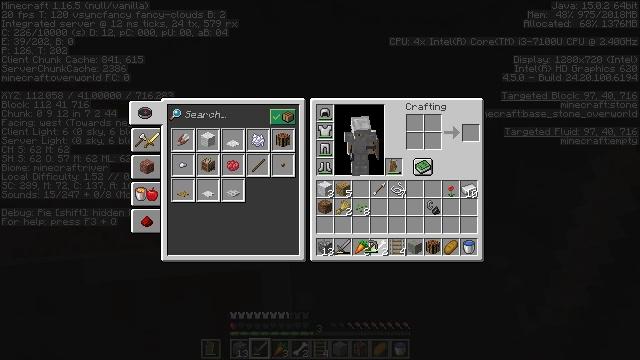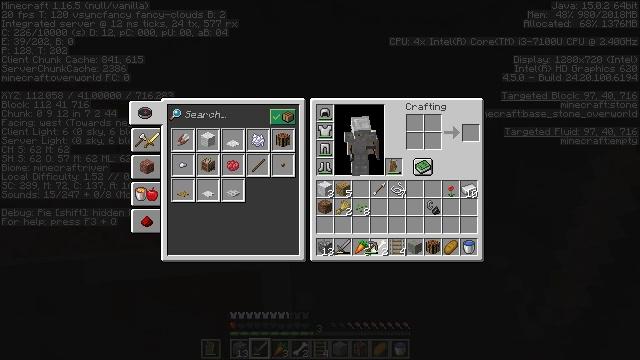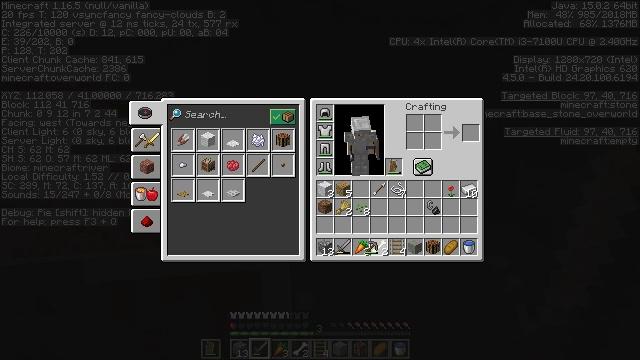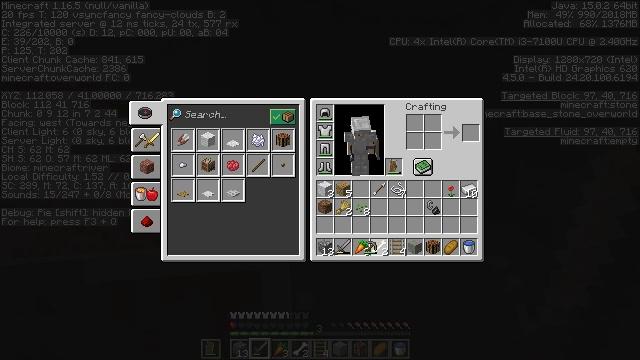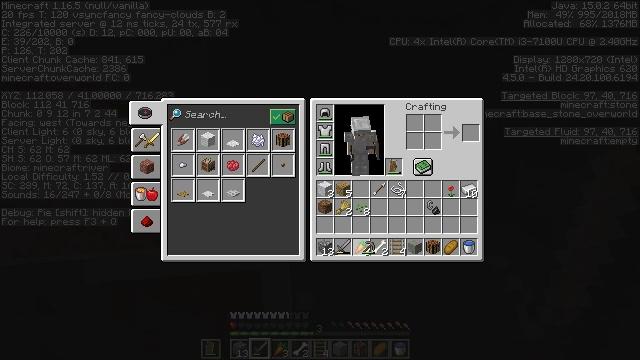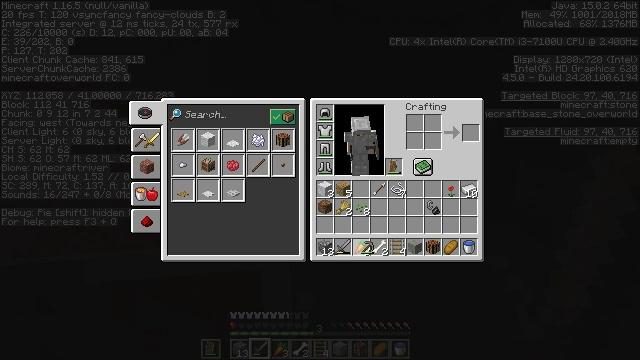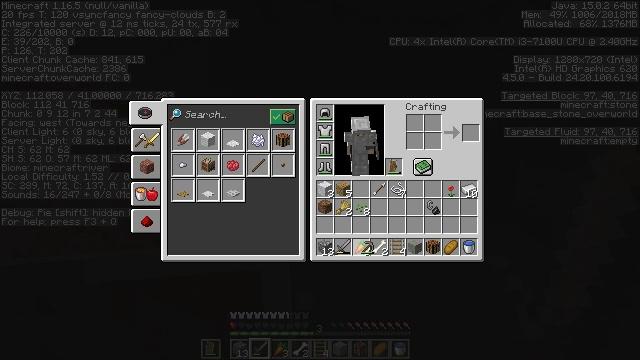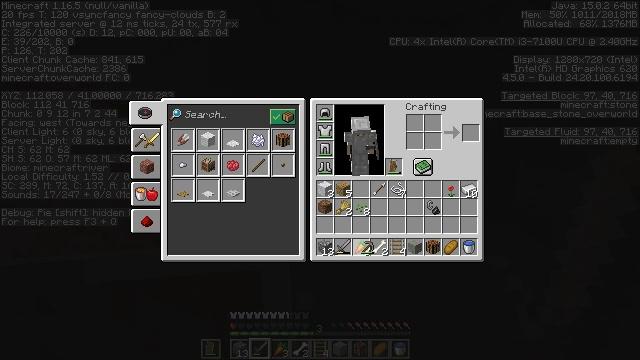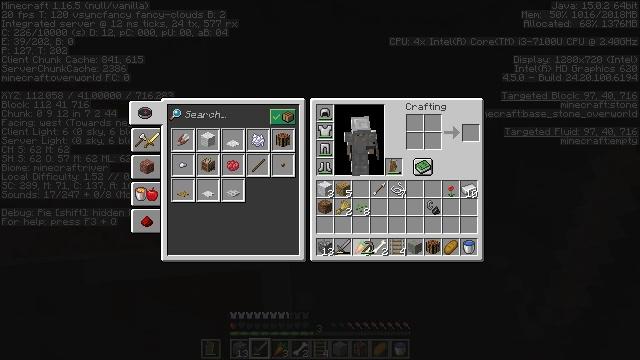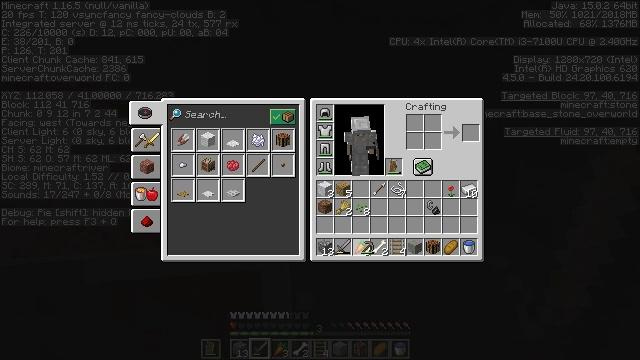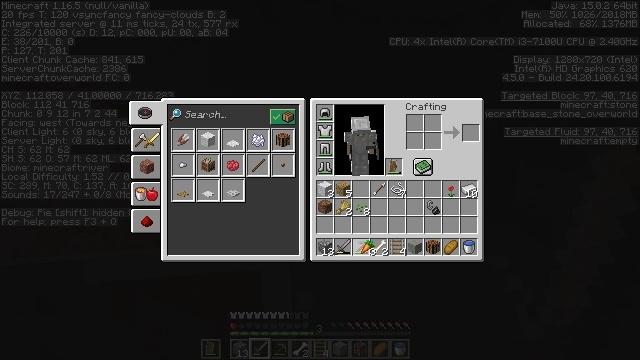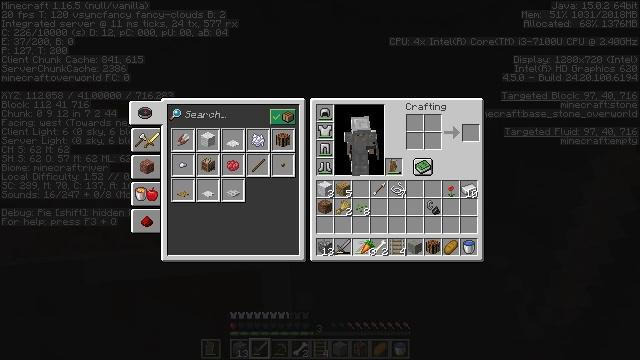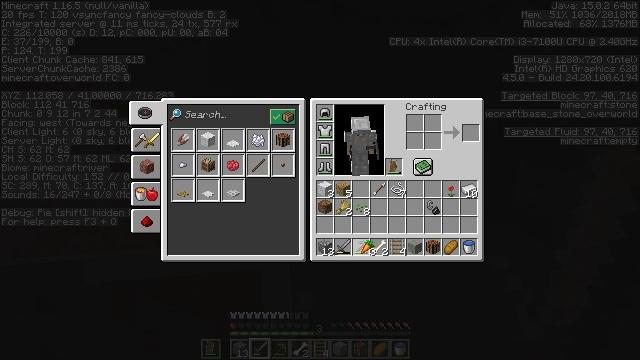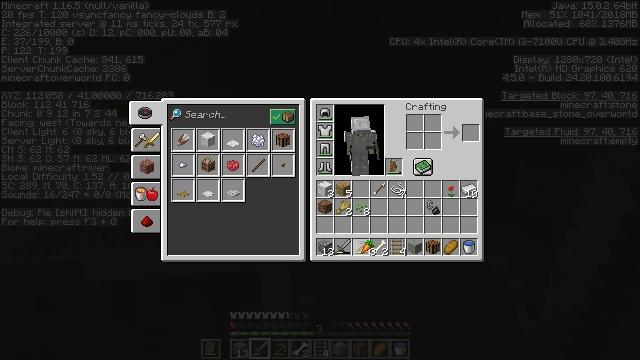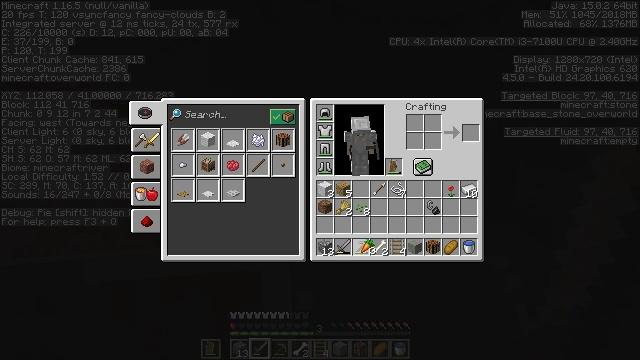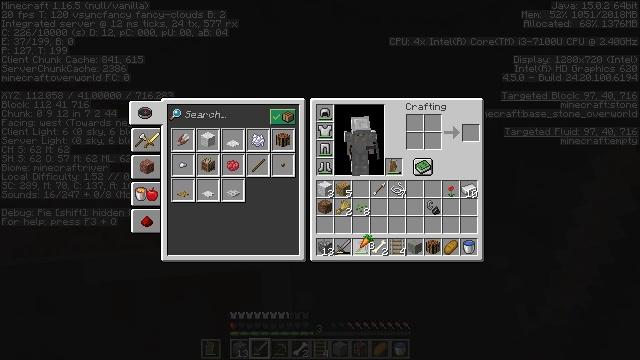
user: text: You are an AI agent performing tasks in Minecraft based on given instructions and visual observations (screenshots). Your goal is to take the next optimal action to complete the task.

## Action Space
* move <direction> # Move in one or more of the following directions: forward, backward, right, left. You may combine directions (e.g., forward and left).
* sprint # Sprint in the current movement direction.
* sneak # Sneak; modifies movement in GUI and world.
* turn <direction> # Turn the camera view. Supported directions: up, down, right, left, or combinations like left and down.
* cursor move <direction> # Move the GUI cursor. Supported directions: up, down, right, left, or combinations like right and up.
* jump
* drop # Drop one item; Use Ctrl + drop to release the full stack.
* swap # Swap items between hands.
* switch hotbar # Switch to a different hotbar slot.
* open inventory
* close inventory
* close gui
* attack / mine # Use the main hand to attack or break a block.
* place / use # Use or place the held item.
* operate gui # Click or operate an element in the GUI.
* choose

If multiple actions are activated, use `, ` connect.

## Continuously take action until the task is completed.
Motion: motion action
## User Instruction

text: Gather cobweb from abandoned mineshafts.
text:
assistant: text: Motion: no_op
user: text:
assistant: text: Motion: no_op
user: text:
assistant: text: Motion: no_op
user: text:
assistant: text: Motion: no_op
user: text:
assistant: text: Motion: no_op
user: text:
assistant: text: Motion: no_op
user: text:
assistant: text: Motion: attack / mine
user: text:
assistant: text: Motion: attack / mine
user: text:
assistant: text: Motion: attack / mine
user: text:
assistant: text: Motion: no_op
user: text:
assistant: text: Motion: no_op
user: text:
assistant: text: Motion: no_op
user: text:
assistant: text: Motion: no_op
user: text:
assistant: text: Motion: no_op
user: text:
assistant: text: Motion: no_op
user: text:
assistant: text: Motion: no_op
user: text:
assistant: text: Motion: no_op
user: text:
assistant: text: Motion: no_op
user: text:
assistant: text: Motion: turn up
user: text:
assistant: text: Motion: turn up
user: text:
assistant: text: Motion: no_op
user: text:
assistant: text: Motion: no_op
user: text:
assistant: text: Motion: no_op
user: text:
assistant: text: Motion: no_op
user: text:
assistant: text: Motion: no_op
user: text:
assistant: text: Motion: no_op
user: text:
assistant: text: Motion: no_op
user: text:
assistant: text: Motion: no_op
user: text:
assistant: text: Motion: no_op
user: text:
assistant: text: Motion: no_op